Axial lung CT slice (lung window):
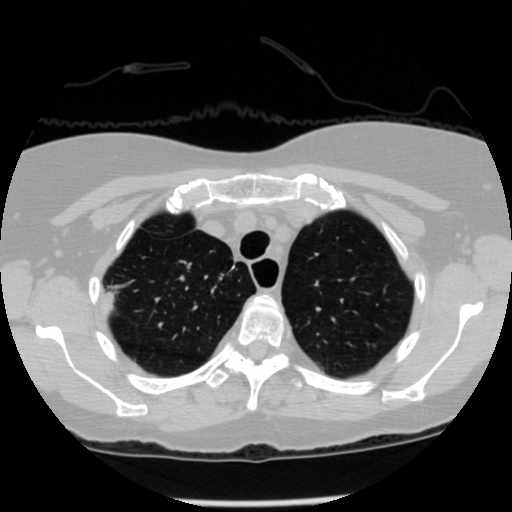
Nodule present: no